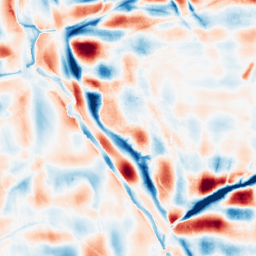
Category: wavelet
Decomposition family: wavelet_dwt
Decomposition parameters: wavelet: db4
level: 5
Upsampling method: sinc_hamming
Upsampling parameters: scale: 8
kernel_size: 16
Upsampling scale: 8